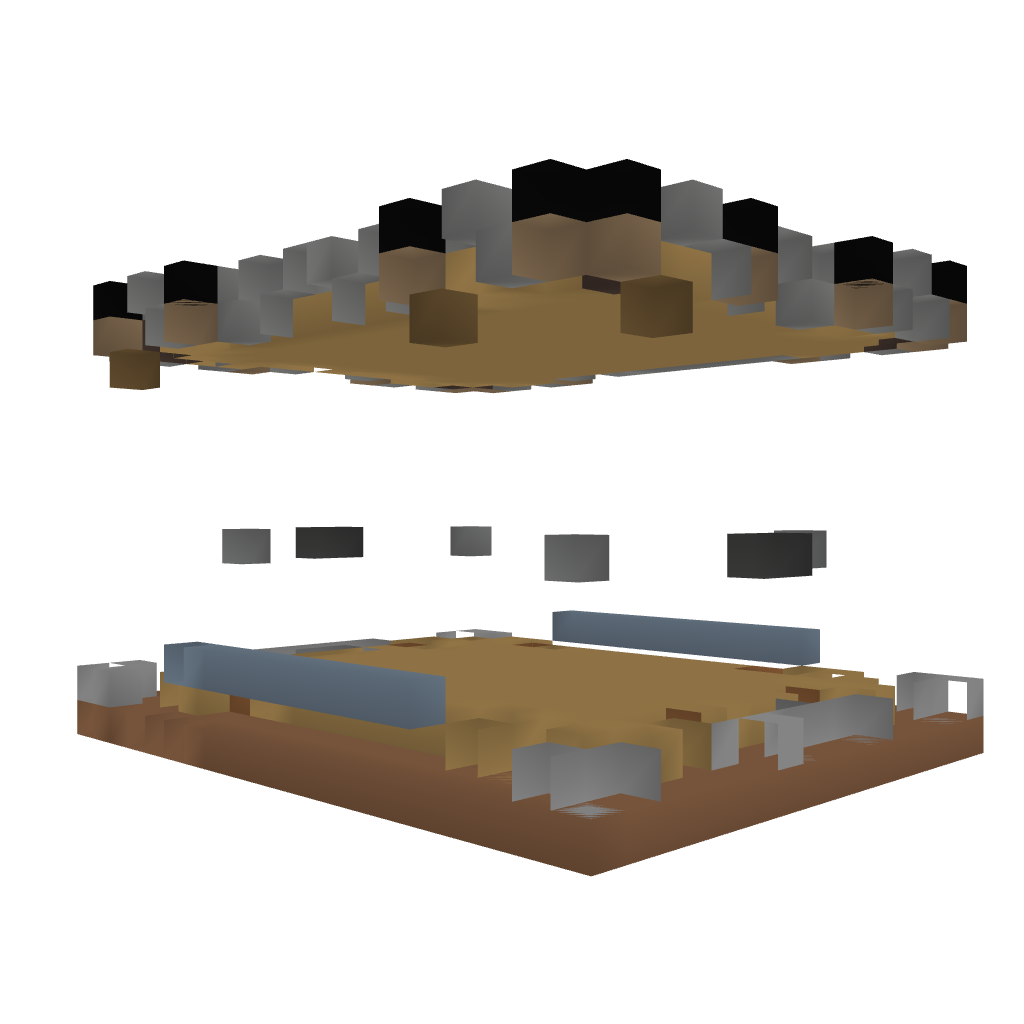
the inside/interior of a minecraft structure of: Gatehouse